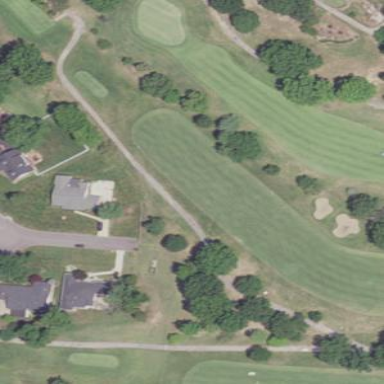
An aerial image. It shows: Grassy area designated as golf fairway.